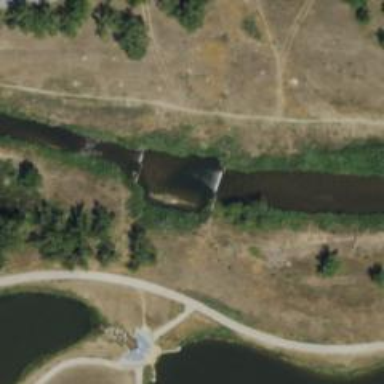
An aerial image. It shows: Weir along the waterway.